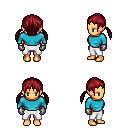
a pixel art fantasy rpg character, female body template, human, tanned skin, teal long-sleeve shirt, white pants, brunette twin-tailed hairstyle, metal gloves, four views (front, back, left, right), 2x2 character sprite sheet, small pixel art, hard edges, no anti-aliasing